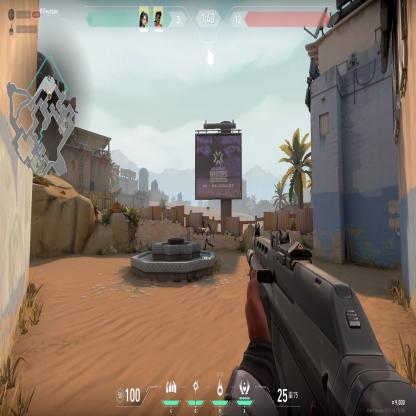
Label: teammate